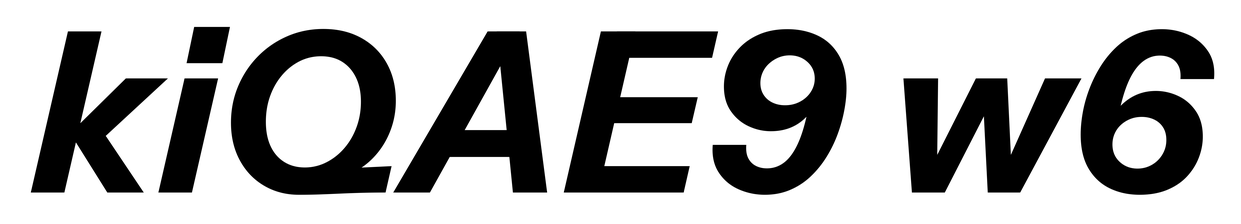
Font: InstrumentSans-Italic_Bold_Italic